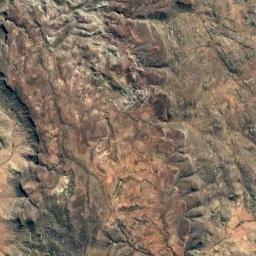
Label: mountain